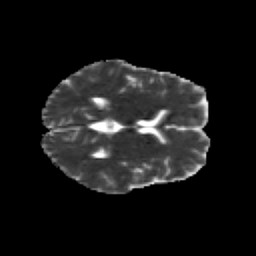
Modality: MD
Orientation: axial
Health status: healthy
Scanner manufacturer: siemens
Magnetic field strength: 3 T
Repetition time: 12 s
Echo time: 0.092 s